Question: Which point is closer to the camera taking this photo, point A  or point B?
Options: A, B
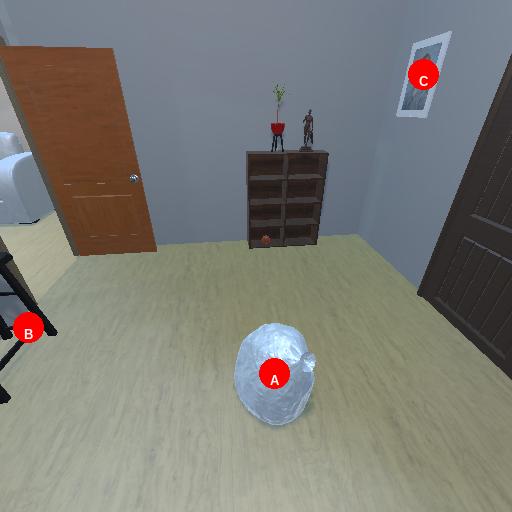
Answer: A